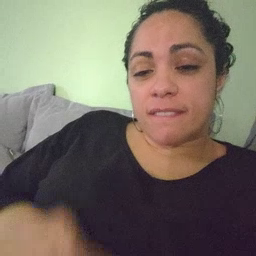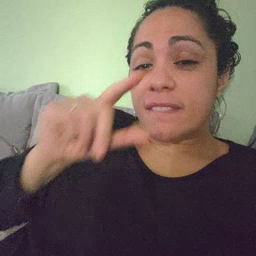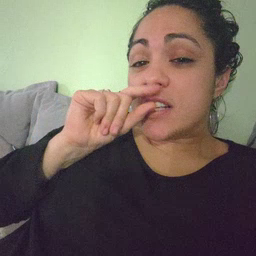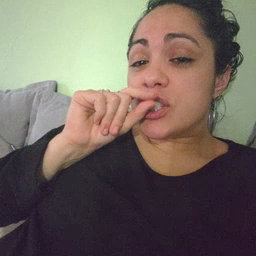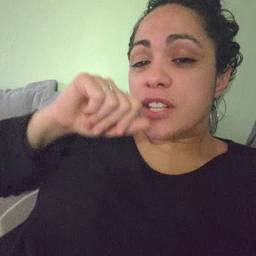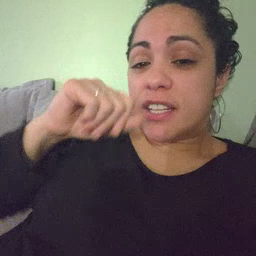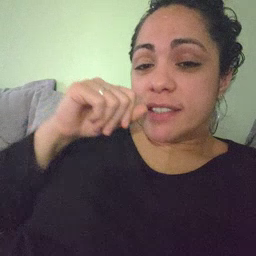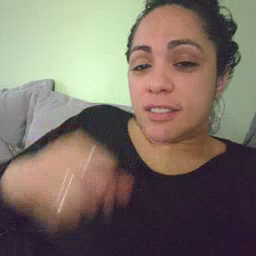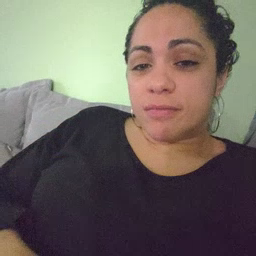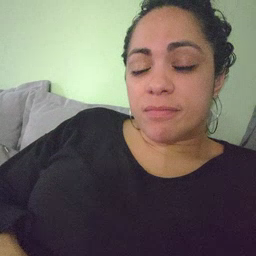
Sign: hen